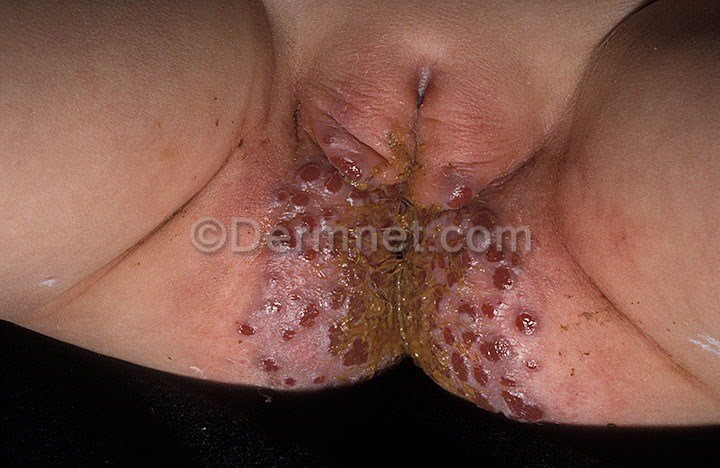
Disease: Tinea Ringworm Candidiasis and other Fungal Infections